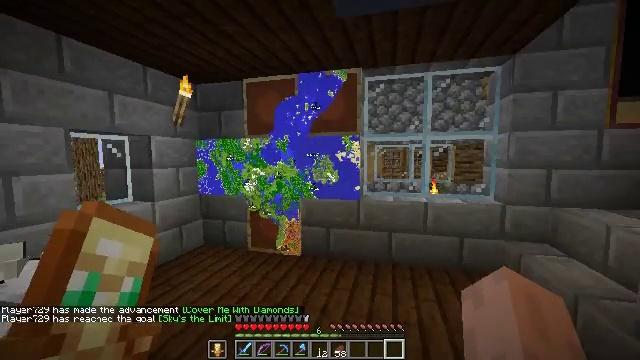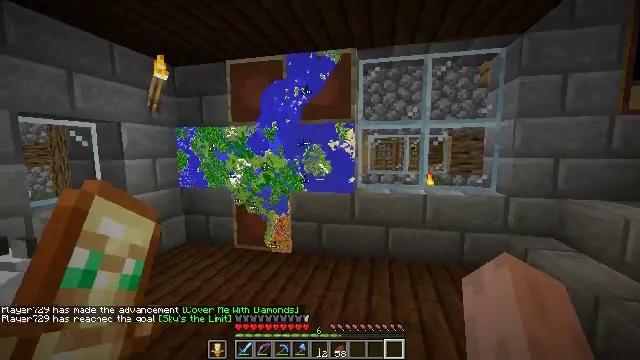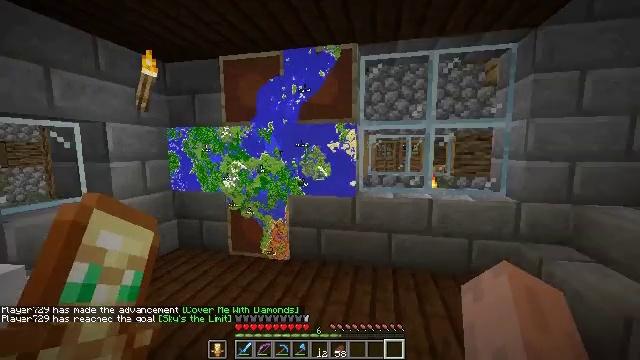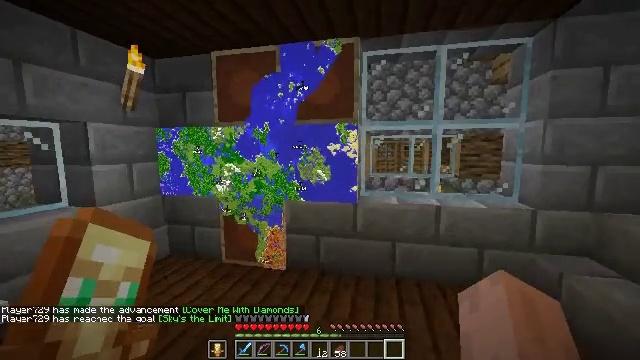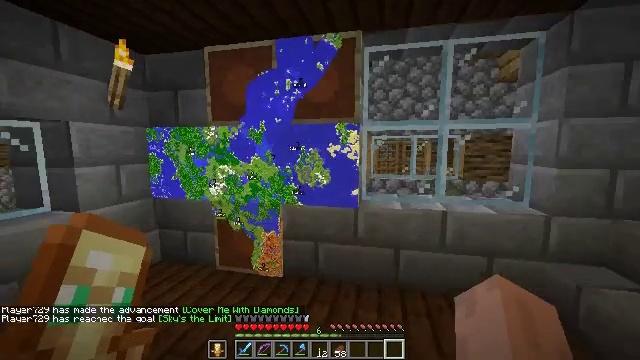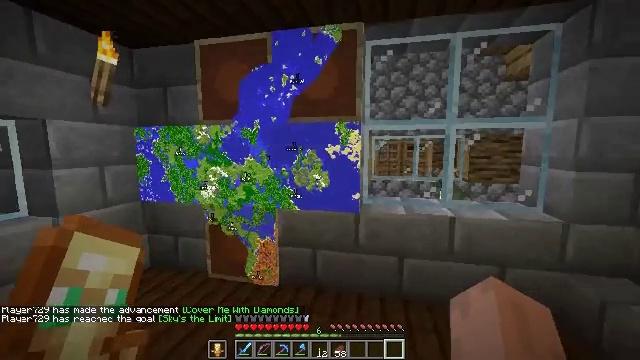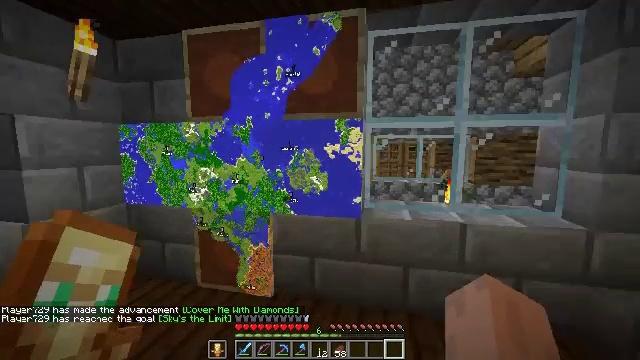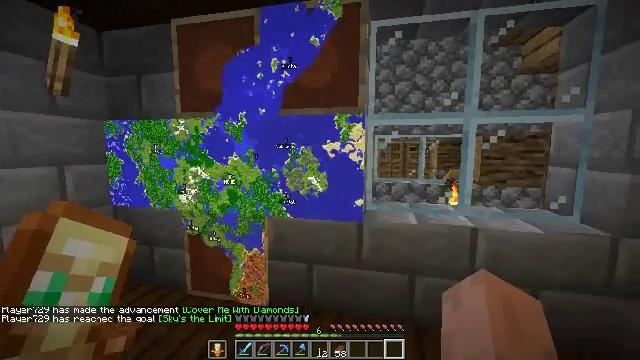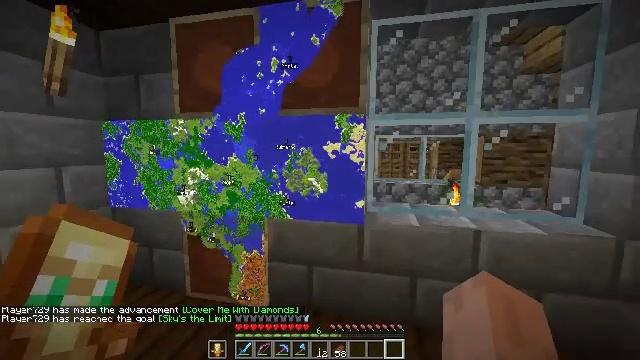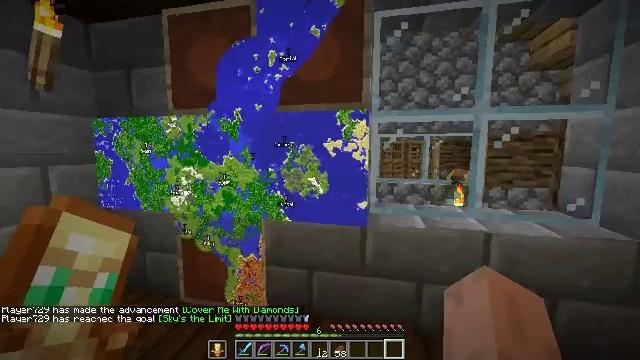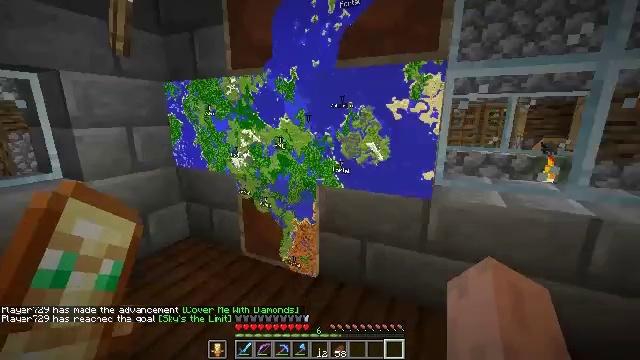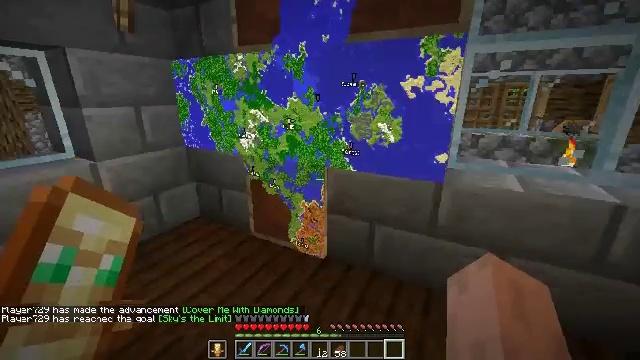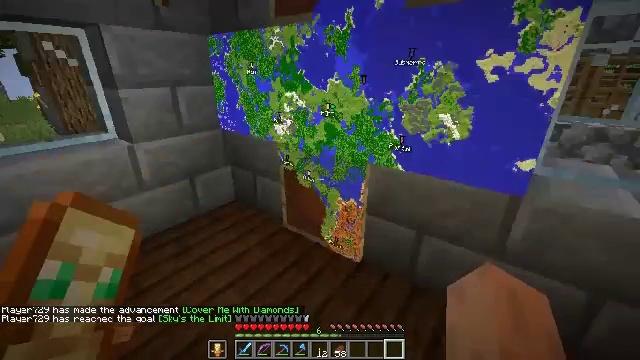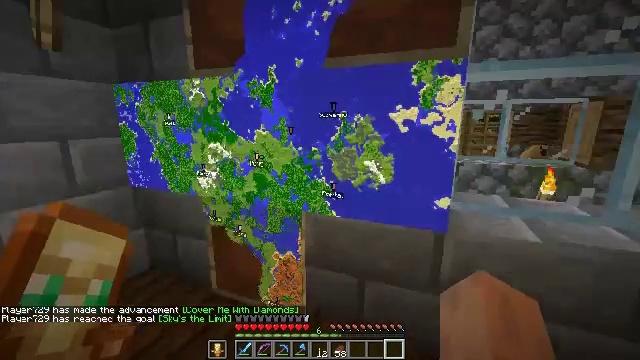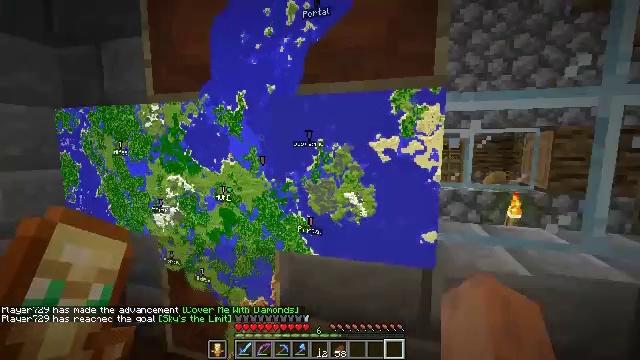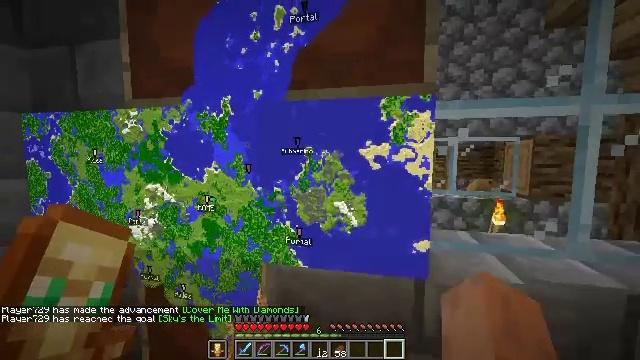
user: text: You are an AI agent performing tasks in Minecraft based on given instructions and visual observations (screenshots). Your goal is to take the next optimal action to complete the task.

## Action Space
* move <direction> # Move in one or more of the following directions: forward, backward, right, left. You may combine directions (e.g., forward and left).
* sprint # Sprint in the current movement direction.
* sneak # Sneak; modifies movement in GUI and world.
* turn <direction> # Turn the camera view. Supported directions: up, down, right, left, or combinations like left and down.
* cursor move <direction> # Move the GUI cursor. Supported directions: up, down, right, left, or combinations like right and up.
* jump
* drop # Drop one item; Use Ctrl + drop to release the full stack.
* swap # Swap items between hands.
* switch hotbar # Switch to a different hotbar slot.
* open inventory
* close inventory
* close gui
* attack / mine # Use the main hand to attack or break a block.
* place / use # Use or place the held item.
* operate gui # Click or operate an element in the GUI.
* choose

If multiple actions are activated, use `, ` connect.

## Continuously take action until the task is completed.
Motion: motion action
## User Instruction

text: craft item air
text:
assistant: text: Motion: move forward, turn right and down
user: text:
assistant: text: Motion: move forward
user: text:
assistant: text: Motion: move forward
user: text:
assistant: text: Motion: move forward
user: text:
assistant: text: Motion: move forward
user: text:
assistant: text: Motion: move forward
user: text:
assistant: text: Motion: move forward
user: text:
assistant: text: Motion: no_op
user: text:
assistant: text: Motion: no_op
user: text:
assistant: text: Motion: move forward, turn left and down
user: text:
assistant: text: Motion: move forward, turn left and down
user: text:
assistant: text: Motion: move forward, turn left and down
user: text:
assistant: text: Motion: move forward, turn right and up
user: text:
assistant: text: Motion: turn right and up
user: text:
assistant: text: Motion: turn right and up
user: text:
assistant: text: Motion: no_op
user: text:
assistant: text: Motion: no_op
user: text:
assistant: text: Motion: no_op
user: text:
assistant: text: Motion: no_op
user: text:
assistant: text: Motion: no_op
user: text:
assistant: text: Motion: no_op
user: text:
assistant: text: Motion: no_op
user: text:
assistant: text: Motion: no_op
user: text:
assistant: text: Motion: no_op
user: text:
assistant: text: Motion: no_op
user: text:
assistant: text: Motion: no_op
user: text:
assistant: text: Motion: no_op
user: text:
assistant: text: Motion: no_op
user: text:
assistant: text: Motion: no_op
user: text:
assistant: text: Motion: no_op